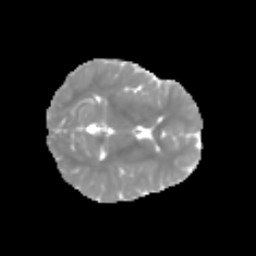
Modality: MD
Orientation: axial
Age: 6
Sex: female
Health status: healthy